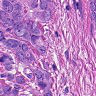
Metastatic tissue present: yes